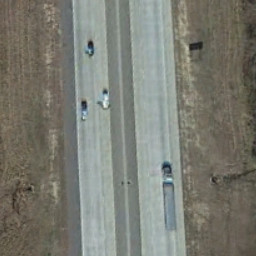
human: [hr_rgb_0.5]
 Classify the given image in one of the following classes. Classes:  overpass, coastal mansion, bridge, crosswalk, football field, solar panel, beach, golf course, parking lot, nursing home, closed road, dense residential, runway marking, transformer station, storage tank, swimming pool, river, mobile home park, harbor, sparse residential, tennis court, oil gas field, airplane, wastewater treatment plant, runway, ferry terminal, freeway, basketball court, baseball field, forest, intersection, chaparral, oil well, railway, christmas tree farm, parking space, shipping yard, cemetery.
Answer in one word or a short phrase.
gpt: freeway